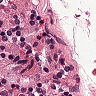
Metastatic tissue present: no